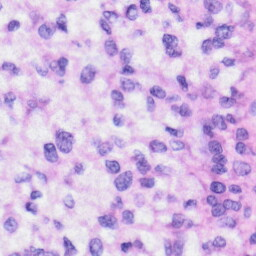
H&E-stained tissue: Liver